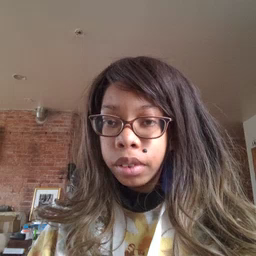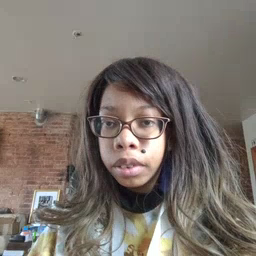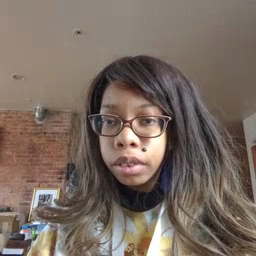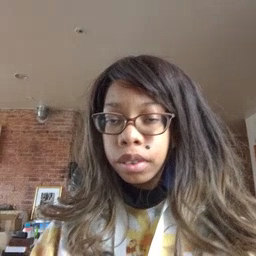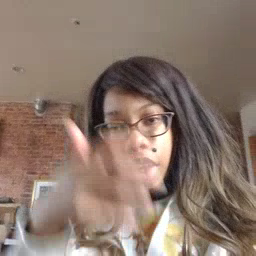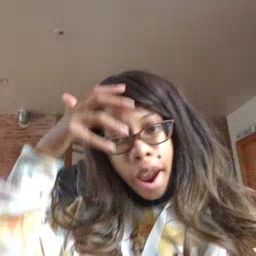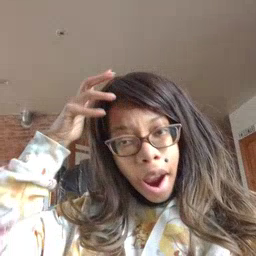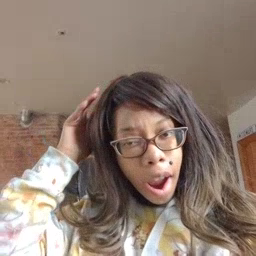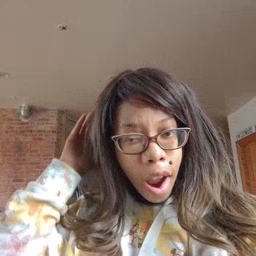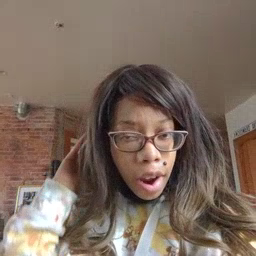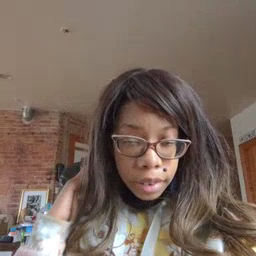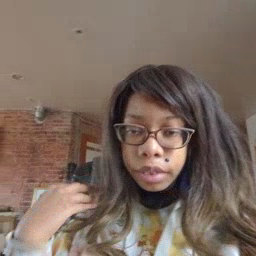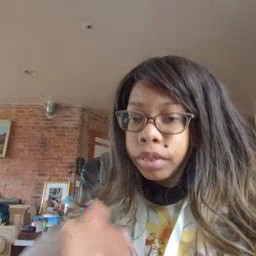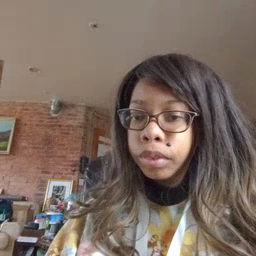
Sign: lion